Question: I am using XSLT to transform XML into HTML. In the below code, I am trying to display the width of the bar at the end of the bar i.e right side. But due to the div tag used to create the bar, the value is moving to the next line as shown in the attached graphic. Please help in placing it towards right.
'''
<xsl:for-each select="catalog/cd/price">
Current node:
<xsl:variable name="maxbars" select="."/>
<div style="width: {$maxbars}%; height: 18px; background-color: blue"></div>
<xsl:value-of select="."/>
<br>
</xsl:for-each>
<catalog>
<cd>
<title>Empire Burlesque</title>
<artist>Bob Dylan</artist>
<country>USA</country>
<company>Columbia</company>
<price>10.90</price>
<year>1985</year>
</cd>
'''

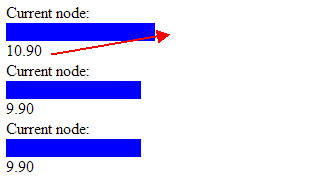
Answer: use 'float:left' for the DIV and remove '<br>' -
'''
<div style="width: {$maxbars}%; height: 18px; background-color: blue; float: left;"></div>
<xsl:value-of select="."/>
</xsl:for-each>
<catalog>
<cd>
<title>Empire Burlesque</title>
<artist>Bob Dylan</artist>
<country>USA</country>
<company>Columbia</company>
<price>10.90</price>
<year>1985</year>
</cd>
'''